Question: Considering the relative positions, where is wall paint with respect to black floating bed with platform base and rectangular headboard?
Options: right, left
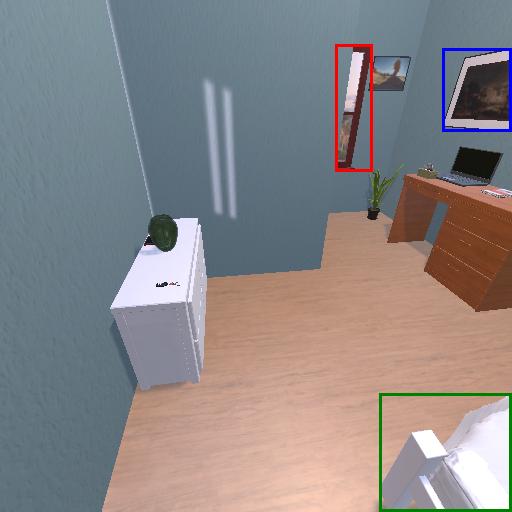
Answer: right